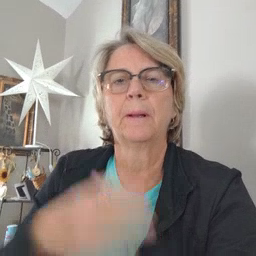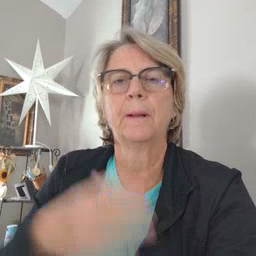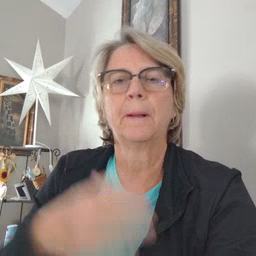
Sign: dryer